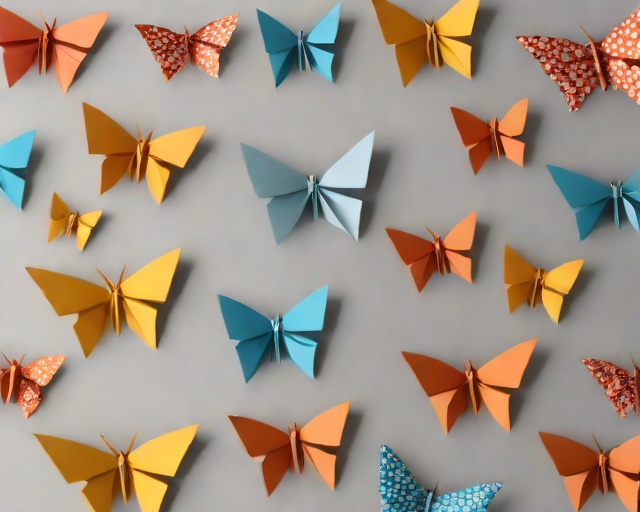
Category: Spring